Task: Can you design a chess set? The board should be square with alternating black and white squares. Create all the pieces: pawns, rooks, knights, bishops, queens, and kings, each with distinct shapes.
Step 5338:
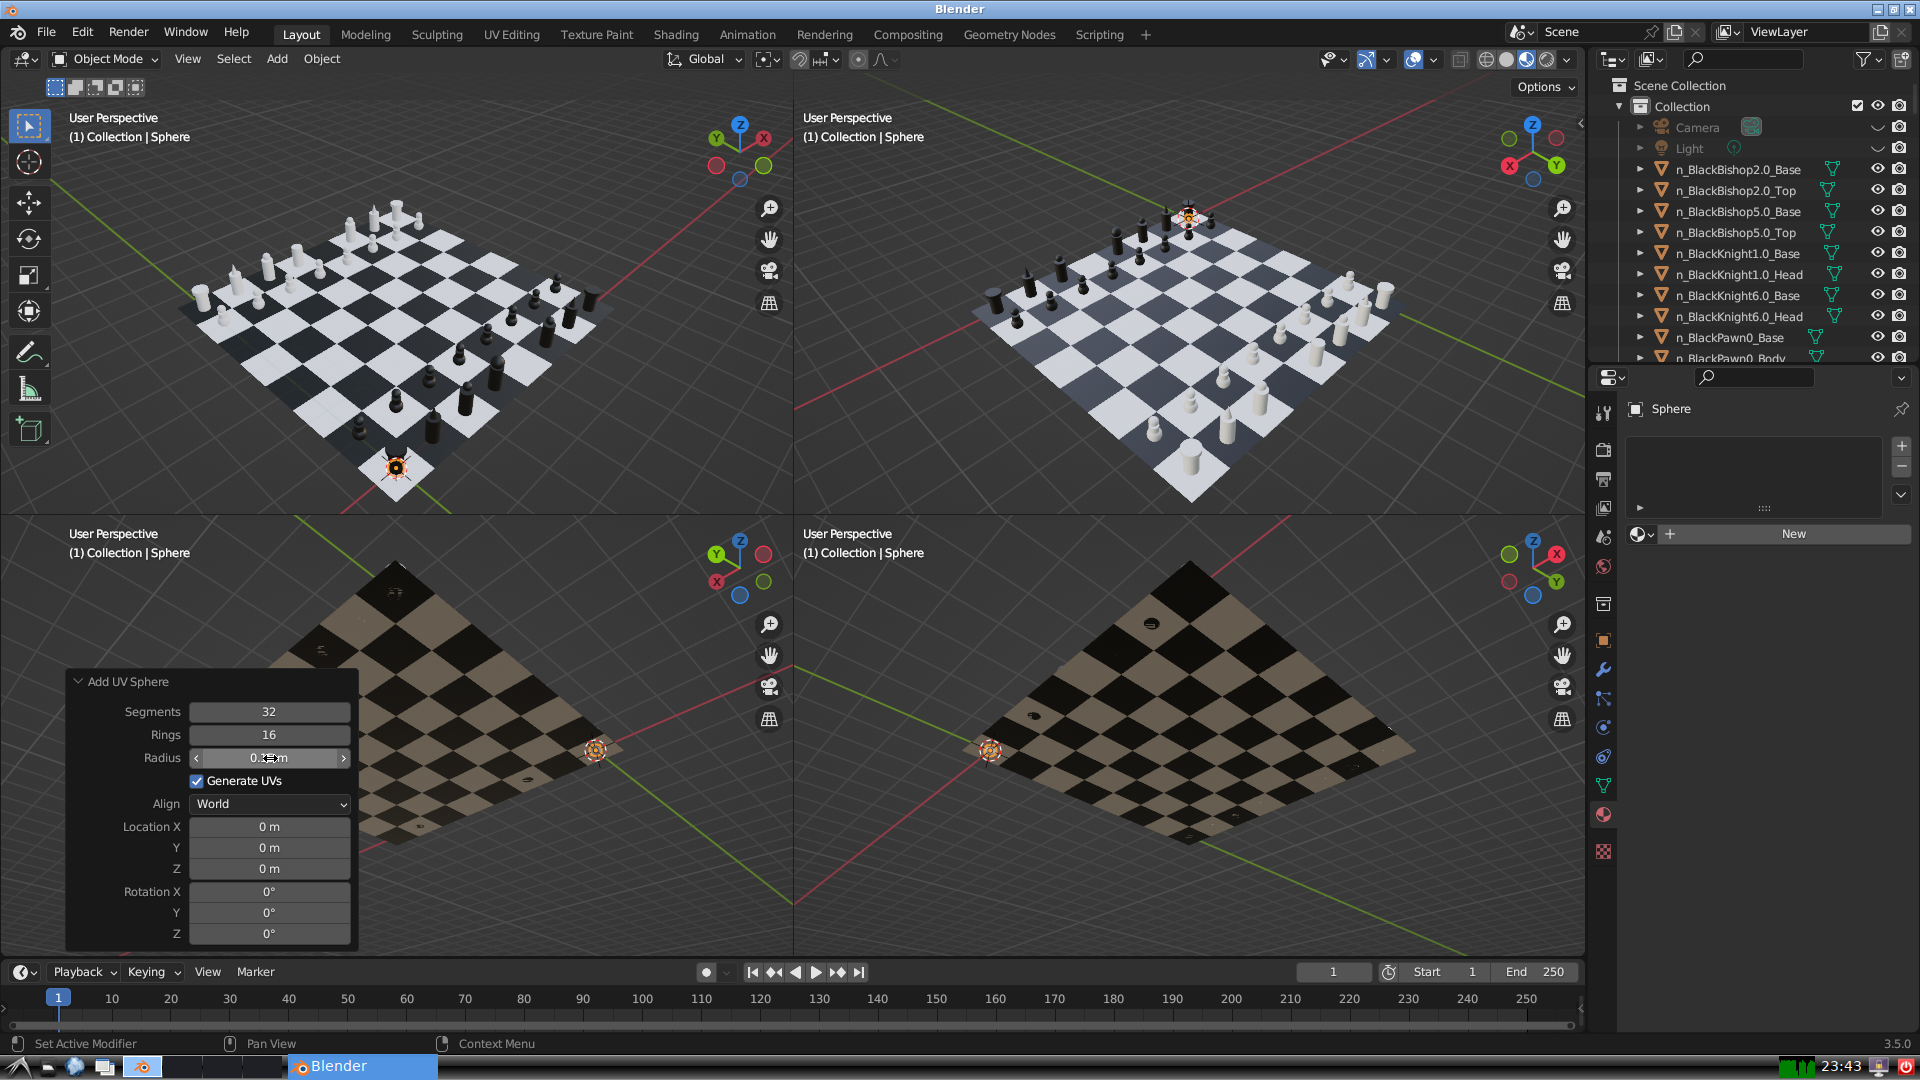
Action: click: no